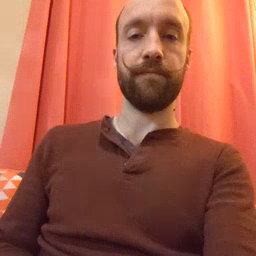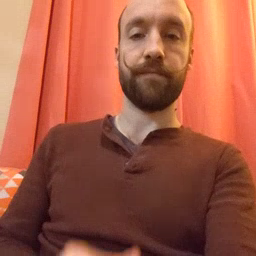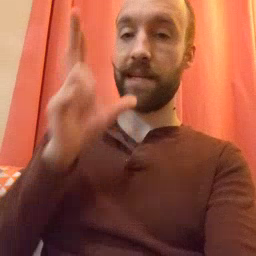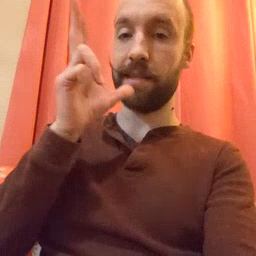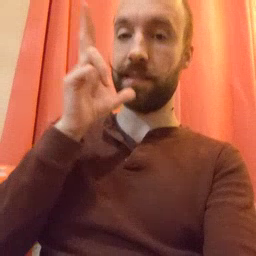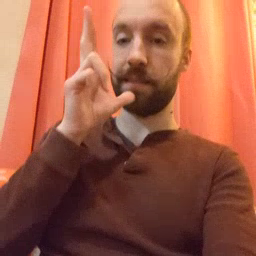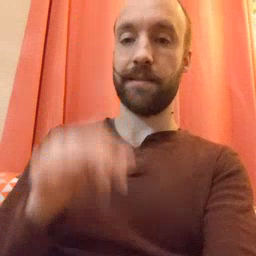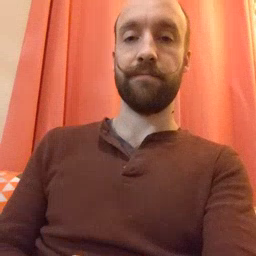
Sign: hen